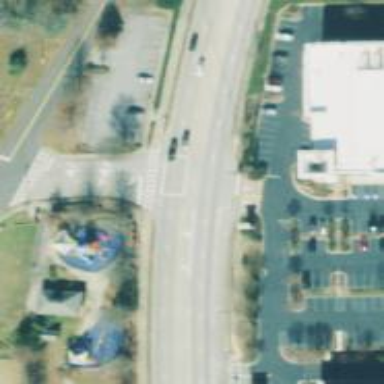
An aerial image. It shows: Emergency access point on the road.